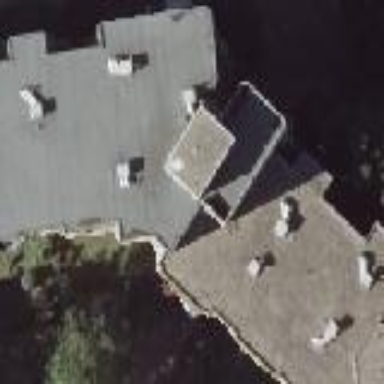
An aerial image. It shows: Grey apartment building with flat roof. The roof is dark grey in color.